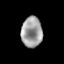
Tissue: prostate
Cell type: T cells
Senescence score: 0.362
Nuclear area (px): 624
Mean DAPI intensity: 158.503